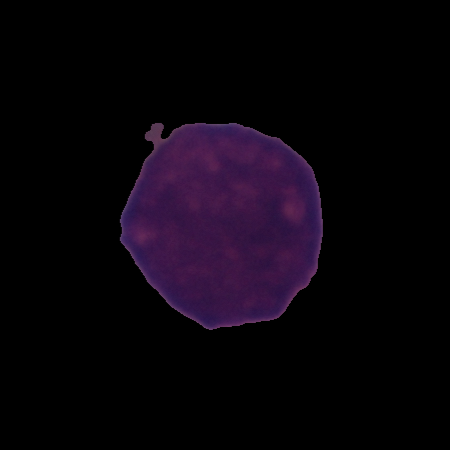
Label: cancer